Question: I have to create the text color as shown in the picture, can someone help me with the RGB values for the specified colour.

I tried the following code
'''
[UIColor colorWithRed:(102.0/255.0) green:(204.0/255.0) blue:(255.0/255.0) alpha:1.0];
'''
But i am not able to get the exact color which is expected.
Any help on this will be appreciable
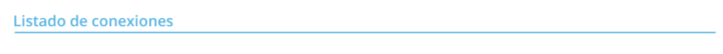
Answer: You can use the DigitalColor Meter app in MacOS to find the RGB values.
All you need to do is open the app and then just put your cursor on that text or area whose RGB value you wish to find.
DigitalColor Meter : Either you can get using the search bar or Applications/Utitlies/DigitalColor Meter
And then please do not use : [UIColor colorWithRed:(102.0/255.0) green:(204.0/255.0) blue:(255.0/255.0) alpha:1.0];
Instead use the actual values like : [UIColor colorWithRed:0.5058 green:0.7725 blue:0.9176 alpha:1.0];